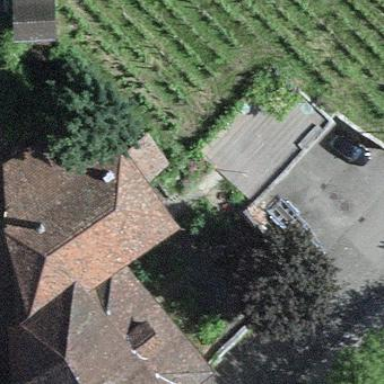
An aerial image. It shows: Garage.